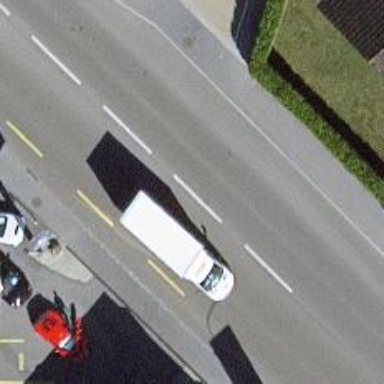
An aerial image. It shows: Secondary road with asphalt surface. There are sidewalks on both sides and cycle lane.